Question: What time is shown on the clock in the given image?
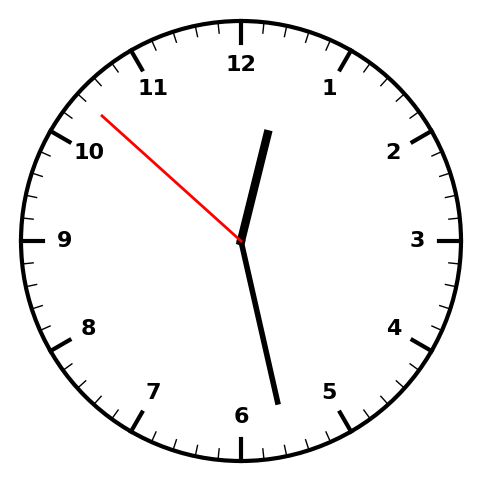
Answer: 12:27:52